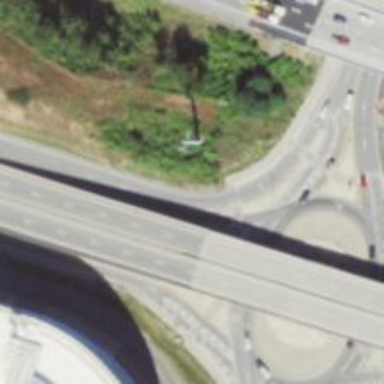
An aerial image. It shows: Primary highway bridge that is also expressway.